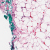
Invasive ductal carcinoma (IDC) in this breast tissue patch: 0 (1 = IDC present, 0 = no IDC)